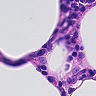
Metastatic tissue present: no